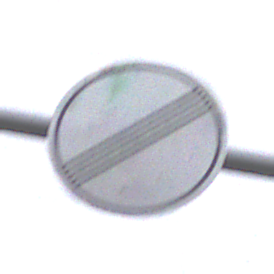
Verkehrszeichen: EndeSaemtlicherBegrenzungen
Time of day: Midday
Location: Outdoor (Suburban)
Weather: Overcast
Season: NotSpecified
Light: Natural